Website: macys
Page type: delivery-shipping
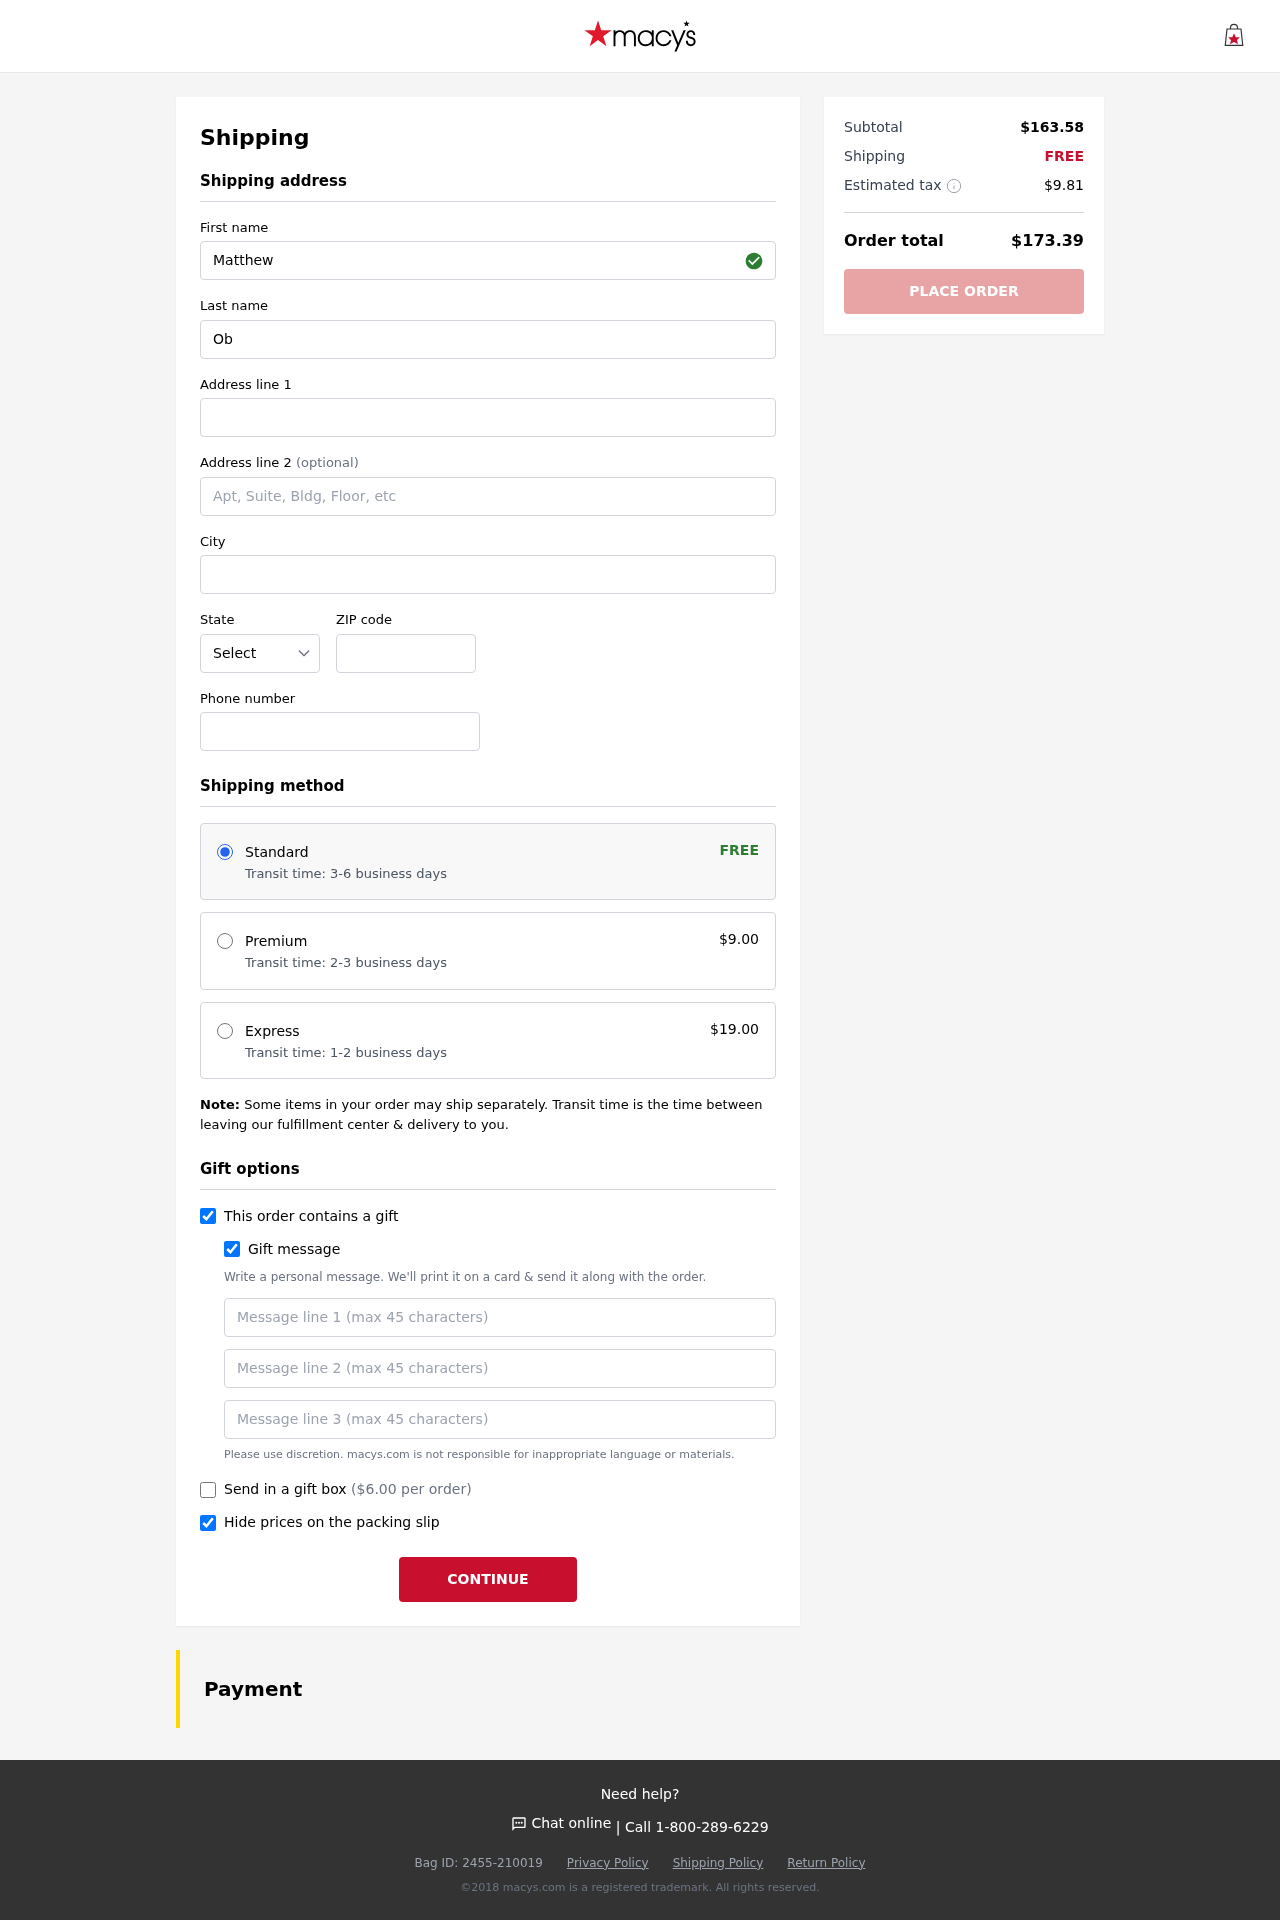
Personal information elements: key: PII_STATE_ABBR
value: WA
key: PII_FIRSTNAME
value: Matthew
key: PII_LASTNAME
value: Obrien
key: PII_STREET
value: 95827 Bennett Orchard
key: PII_STREET2
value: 2864 Bryant Plaza Suite 575
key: PII_CITY
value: Kimberlyborough
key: PII_POSTCODE
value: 03022
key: PII_PHONE
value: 4546590003
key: PII_GIFT_MESSAGE
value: Hey Susan, I thought you’d love this cozy duvet set to brighten up your space! Can’t wait to see how it complements everything else in your home. Enjoy snuggling in style!  Matthew
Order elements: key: ORDER_SHIPPING_STANDARD
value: Transit time: 3-6 business days
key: ORDER_SHIPPING_COST
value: FREE
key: ORDER_SHIPPING_PREMIUM
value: Transit time: 2-3 business days
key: ORDER_SHIPPING_PREMIUM_PRICE
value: $9.00
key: ORDER_SHIPPING_EXPRESS
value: Transit time: 1-2 business days
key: ORDER_SHIPPING_EXPRESS_PRICE
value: $19.00
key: ORDER_GIFT_BOX_PRICE
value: ($6.00 per order)
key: ORDER_SUBTOTAL
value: $163.58
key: ORDER_SHIPPING_COST2
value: FREE
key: ORDER_TAX
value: $9.81
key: ORDER_TOTAL
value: $173.39